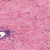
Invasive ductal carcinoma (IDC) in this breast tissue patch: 0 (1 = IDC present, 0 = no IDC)